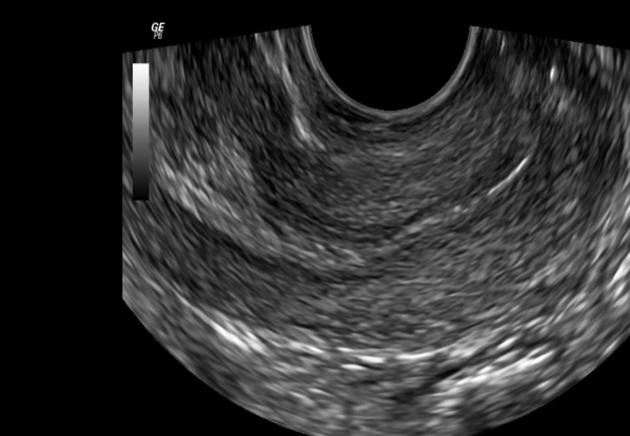
Label: notinfected